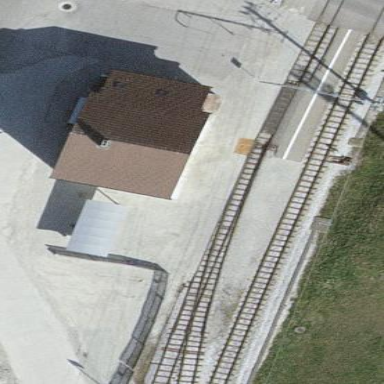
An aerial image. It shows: Train station building.